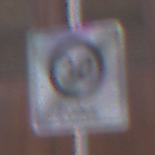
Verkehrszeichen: EndeZone30
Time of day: MorningAfternoon
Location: Outdoor (Urban)
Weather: PartlyCloudy
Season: NotSpecified
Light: Natural